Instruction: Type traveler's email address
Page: traveler
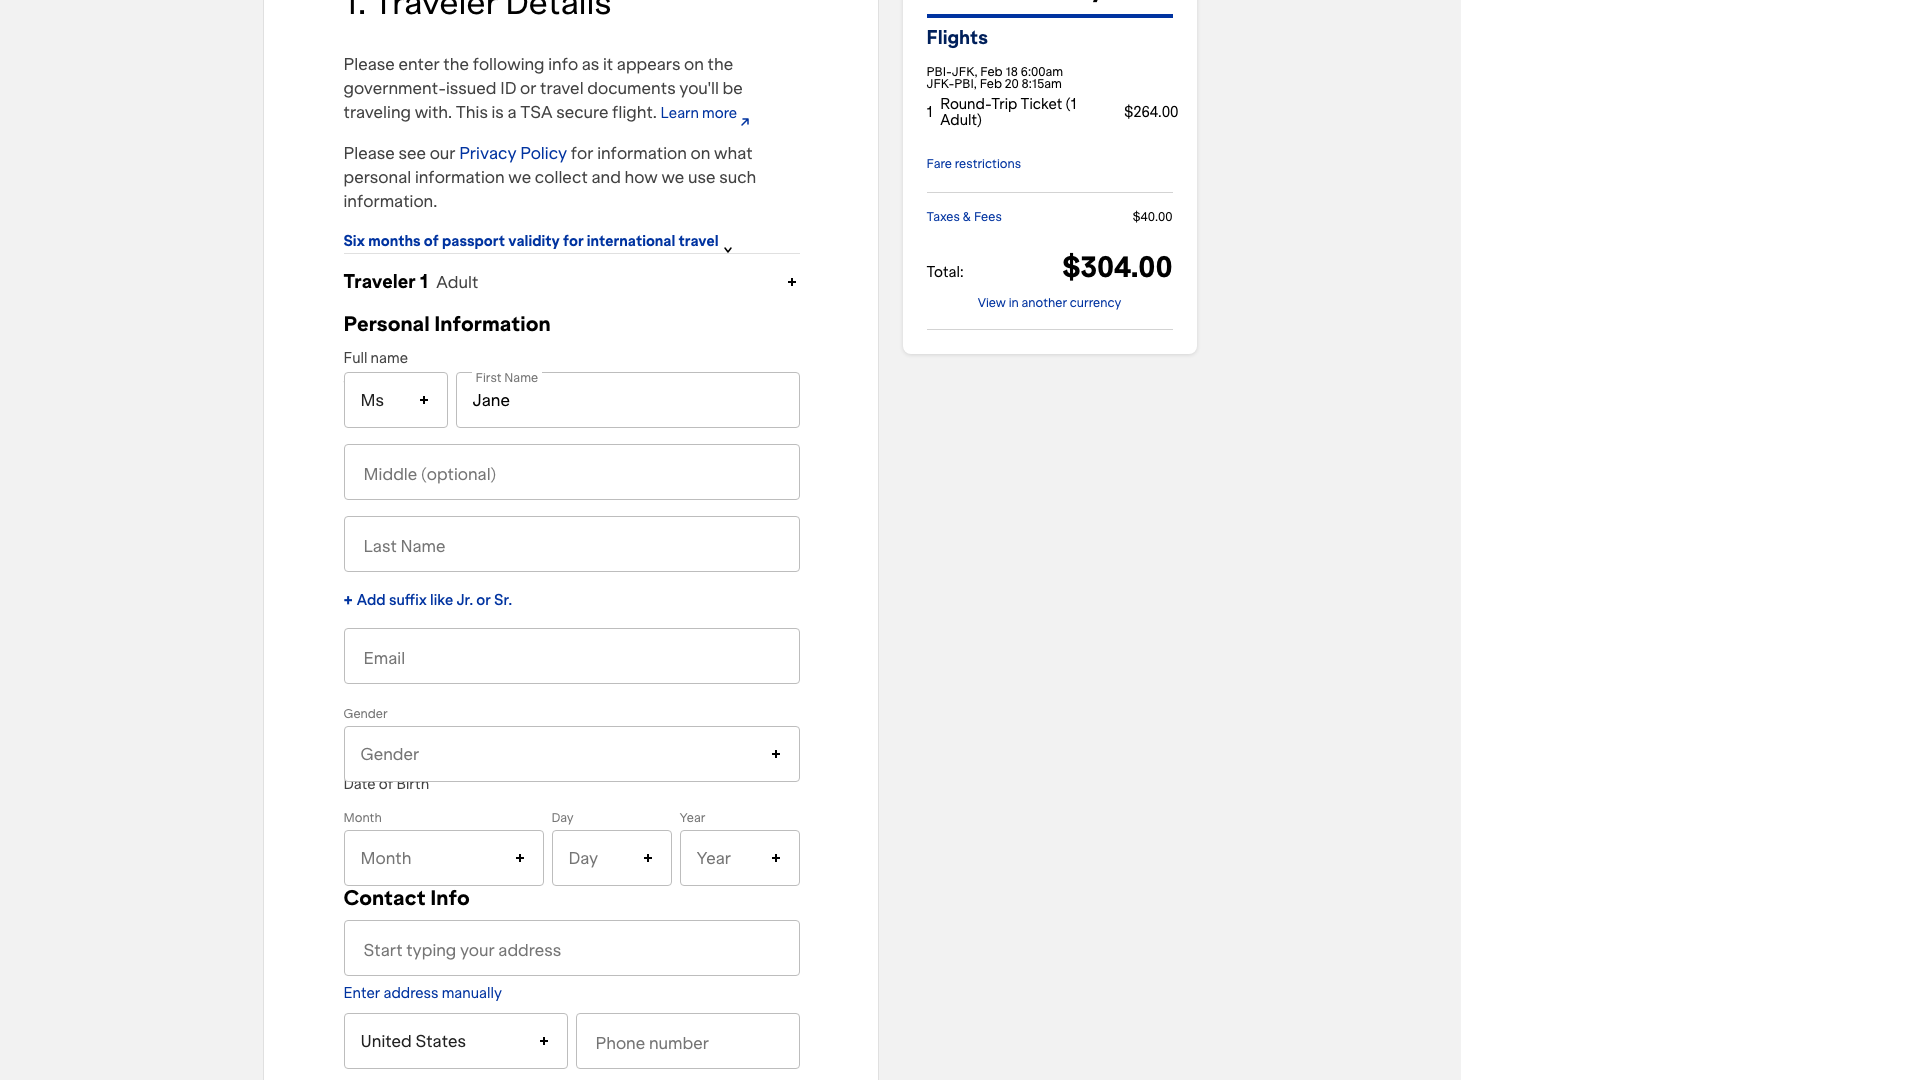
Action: type